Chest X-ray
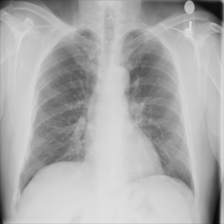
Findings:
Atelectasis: negative
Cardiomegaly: negative
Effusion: negative
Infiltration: negative
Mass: negative
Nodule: negative
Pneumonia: negative
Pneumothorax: negative
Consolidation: negative
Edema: negative
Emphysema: negative
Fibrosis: negative
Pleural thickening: positive
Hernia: negative